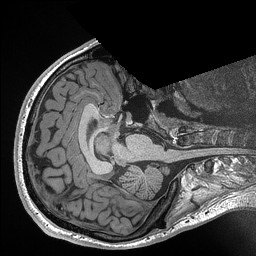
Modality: T1w
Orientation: axial
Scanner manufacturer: siemens
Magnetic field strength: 3 T
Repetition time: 2.3 s
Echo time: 0.00298 s